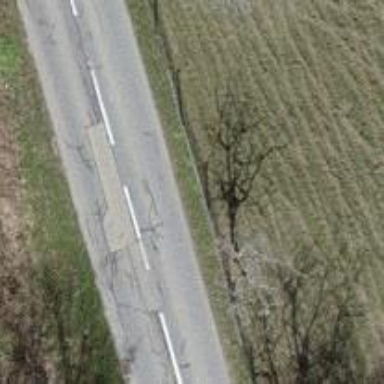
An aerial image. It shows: Unclassified road.